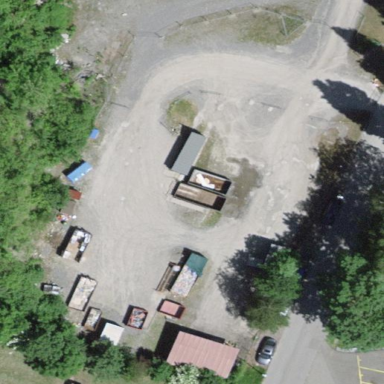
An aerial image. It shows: Recycling center.